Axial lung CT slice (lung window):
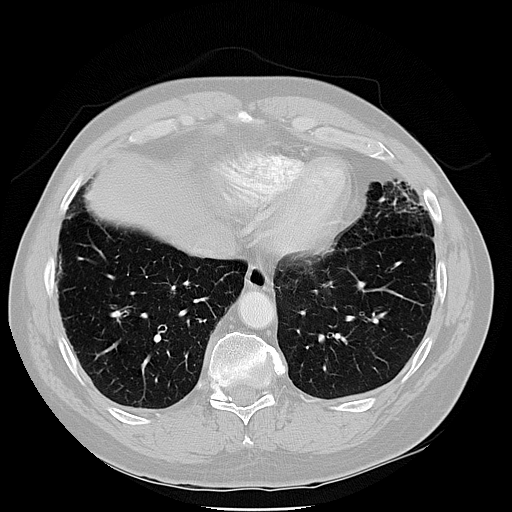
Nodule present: no